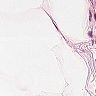
Metastatic tissue present: no